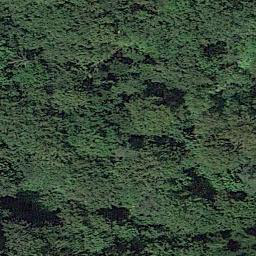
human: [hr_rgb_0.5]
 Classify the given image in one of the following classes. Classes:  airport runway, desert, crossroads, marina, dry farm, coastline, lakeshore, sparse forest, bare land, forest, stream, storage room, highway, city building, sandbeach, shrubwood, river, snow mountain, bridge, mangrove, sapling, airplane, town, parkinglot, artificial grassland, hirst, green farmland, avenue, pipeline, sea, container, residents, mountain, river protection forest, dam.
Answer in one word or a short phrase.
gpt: forest